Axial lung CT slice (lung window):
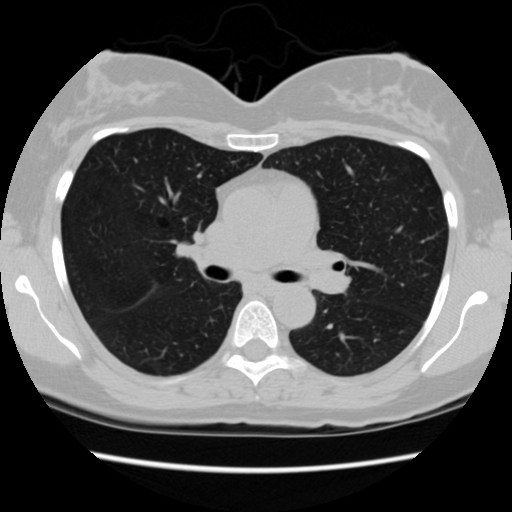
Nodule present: no